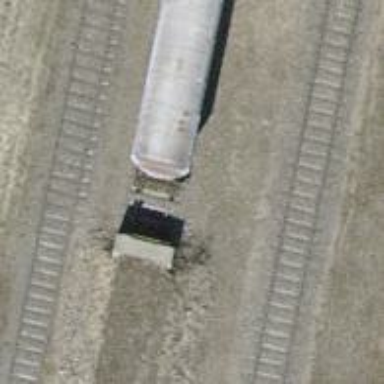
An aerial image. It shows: Railway buffer stop.